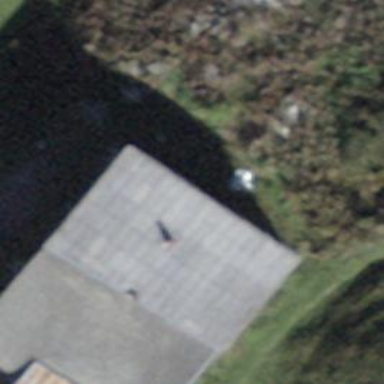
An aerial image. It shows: Detached building with skillion roof shape.